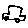
Label: car